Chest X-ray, PA view. Patient: 48 years old, sex F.
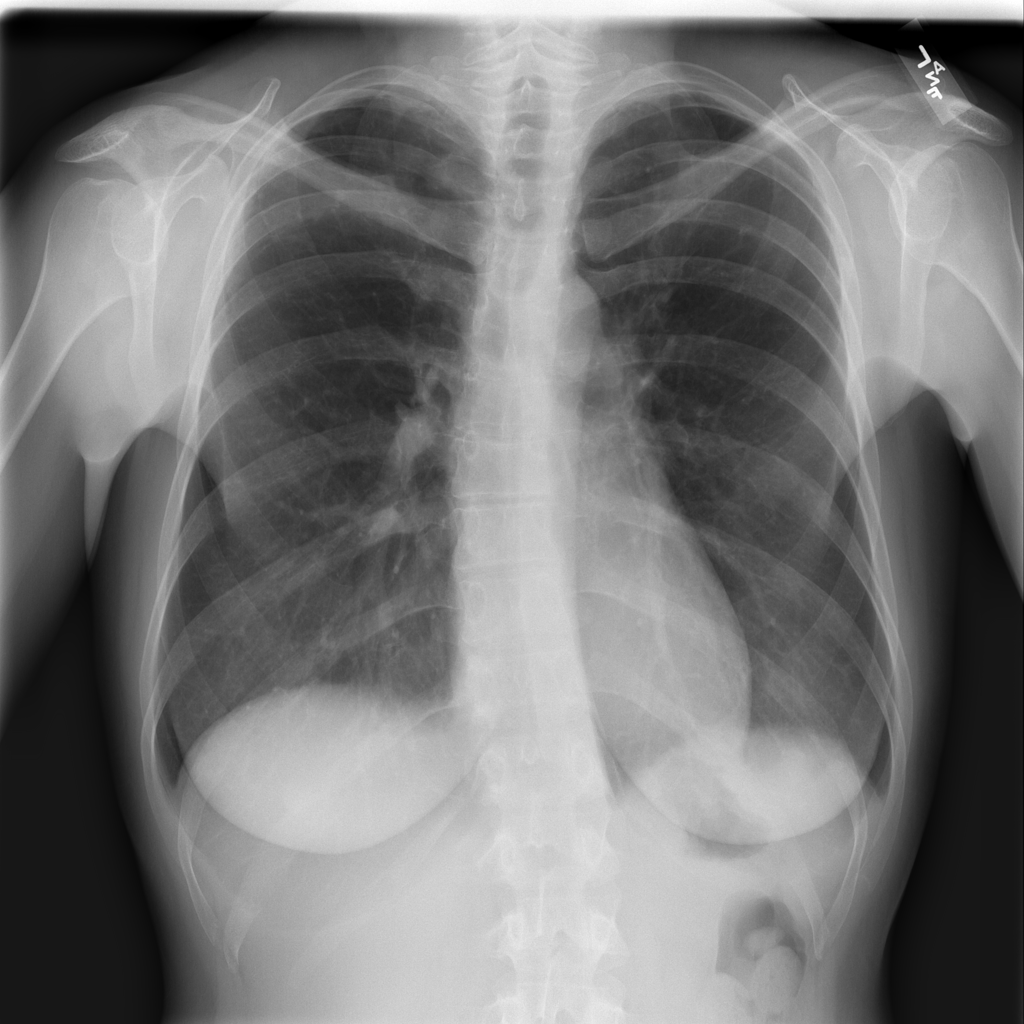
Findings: No Finding